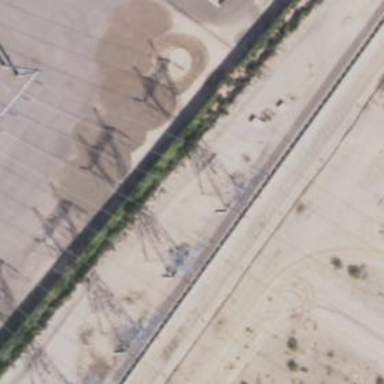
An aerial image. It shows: Lattice structure tower used for power transmission.